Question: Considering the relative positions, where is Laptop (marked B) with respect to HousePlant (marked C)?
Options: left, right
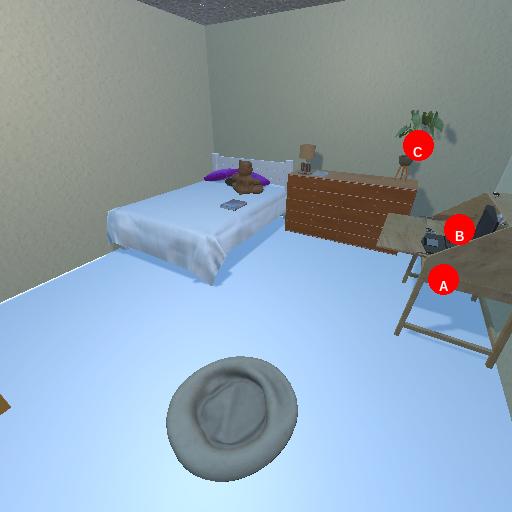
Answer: left